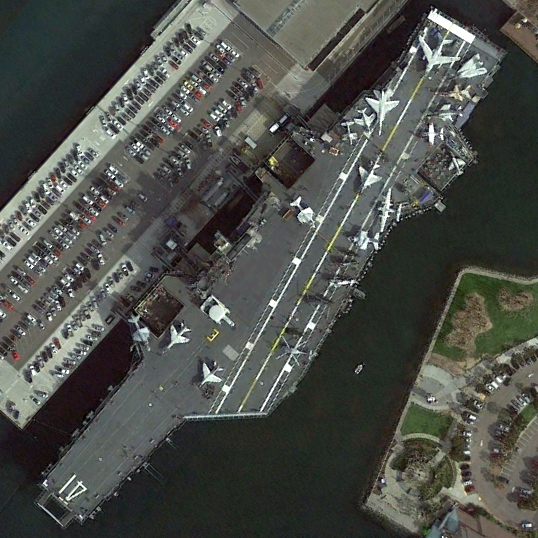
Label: aircraft_carrier